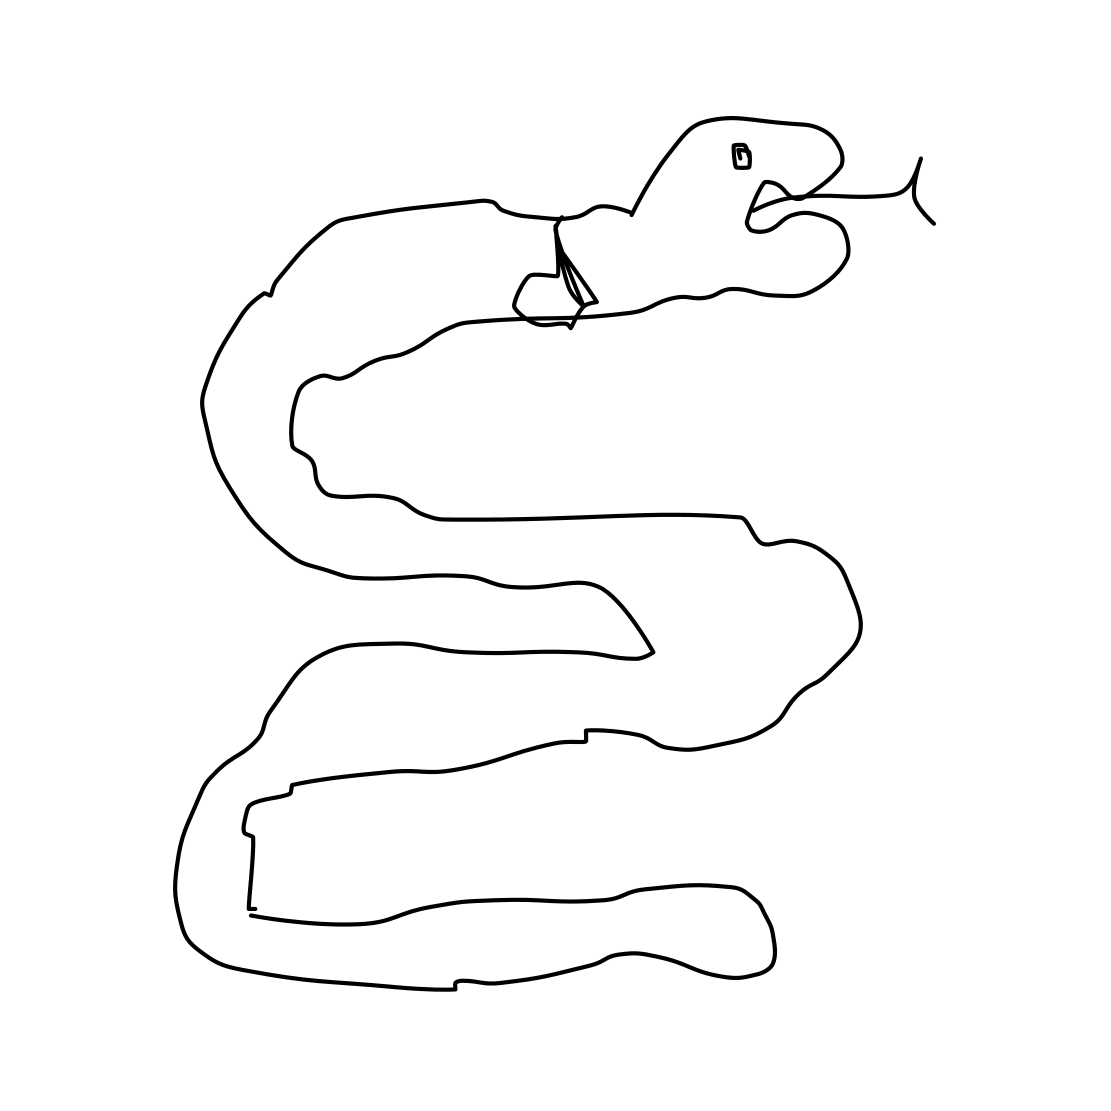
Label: snake